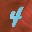
Label: 4